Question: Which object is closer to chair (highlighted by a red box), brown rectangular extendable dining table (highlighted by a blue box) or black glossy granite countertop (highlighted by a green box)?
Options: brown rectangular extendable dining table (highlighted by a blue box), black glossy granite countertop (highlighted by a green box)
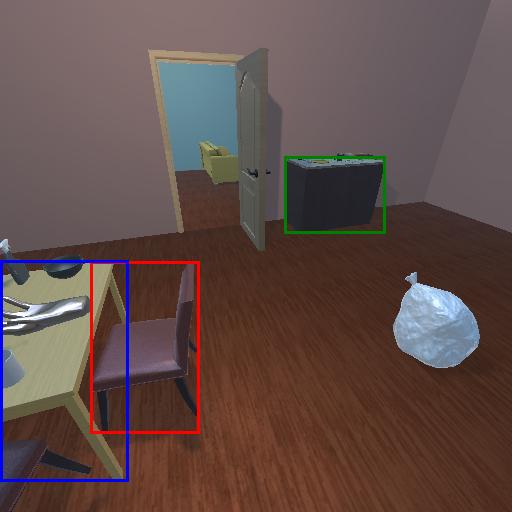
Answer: brown rectangular extendable dining table (highlighted by a blue box)